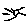
Label: sun